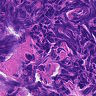
Metastatic tissue present: no